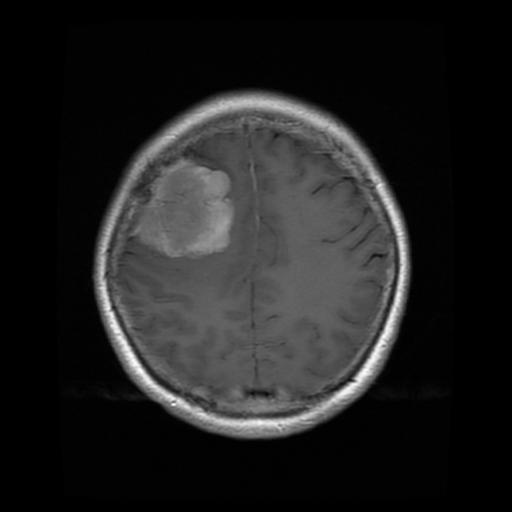
Label: meningioma